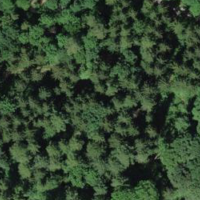
EUNIS habitat code: 44
Species observed at this site:
Muscicapa striata
Adalia decempunctata
Corvus corone
Dendrocopos major
Pica pica
Garrulus glandarius